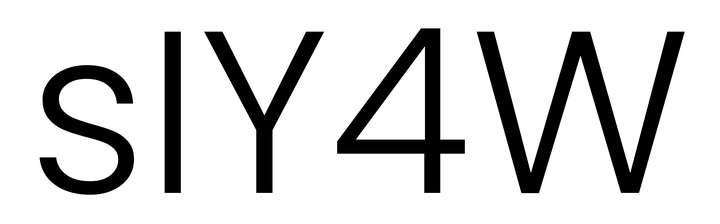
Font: Poppins-Light